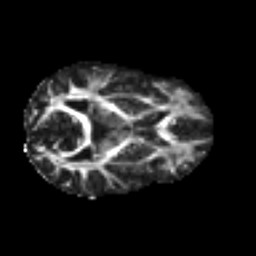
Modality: FA
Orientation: axial
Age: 40
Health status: ill
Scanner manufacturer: philips
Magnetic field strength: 3 T
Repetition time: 9 s
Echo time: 0.127 s